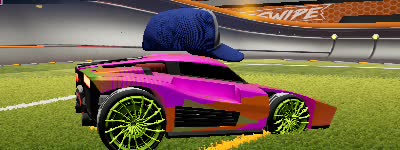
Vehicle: breakout